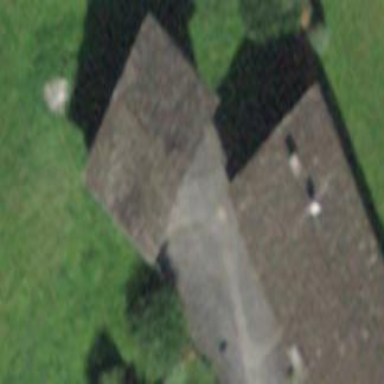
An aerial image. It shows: Detached building.